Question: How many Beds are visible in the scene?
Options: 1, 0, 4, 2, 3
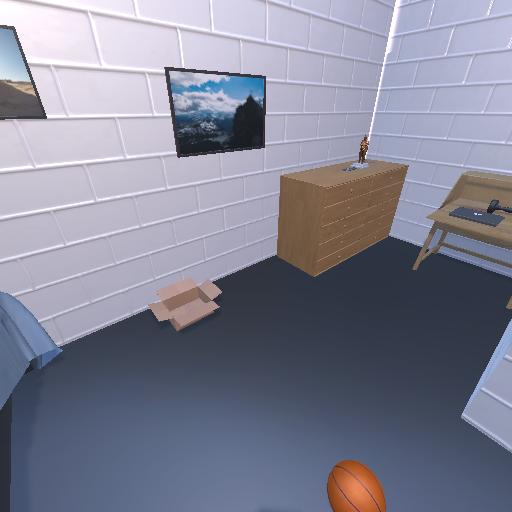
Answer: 1